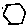
Label: hexagon